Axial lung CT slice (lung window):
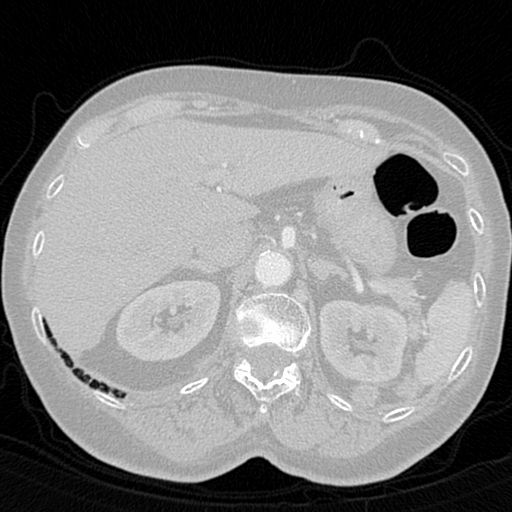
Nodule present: no